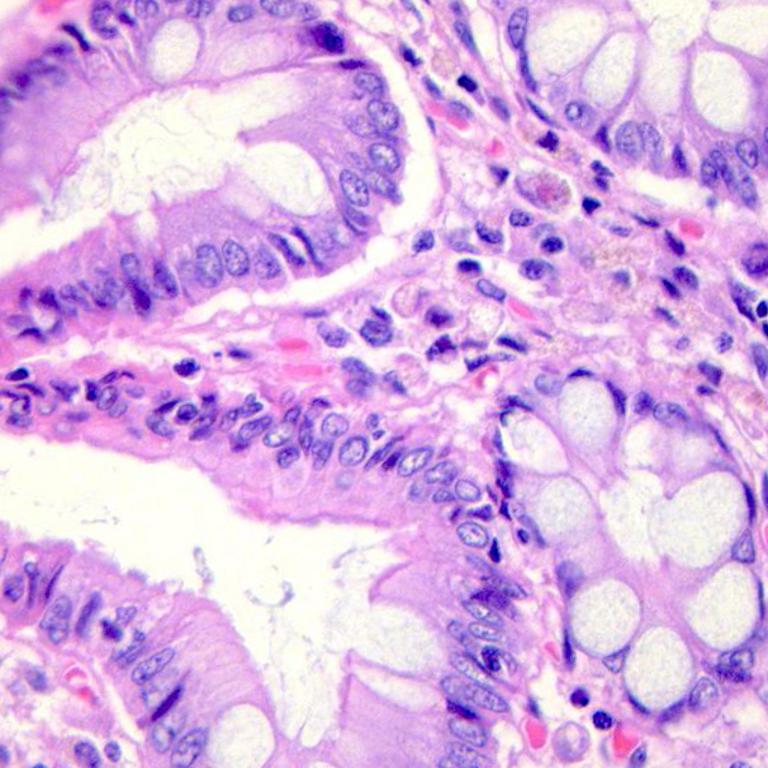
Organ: colon
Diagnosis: benign